Question: I want both the map and pie chart in a row, but it is coming in 2 different row. Any Help would be appreciated.
Here is link:
<URL>
Image for the design:

'''
<div class="container">
'''
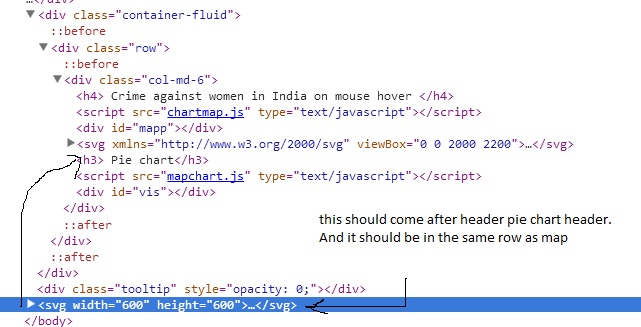
Answer: Bootsrap grid system scales up to 12 columns. The number after the class prefix represents the width in columns. Each column type works differently on multiple devices ('.col-xs-*' remains horizontal at all times, while the others are collapsed to start and horizontal above breakpoints).
'''
<div class="container">
<div class="row">
<div class="col-xs-6">
<!-- map -->
</div>
<div class="col-xs-6">
<!-- chart -->
</div>
</div>
</div>
'''
For details, see the Bootrap docs: <URL>.
You need to change line 7067 from
'''
var vis = d3.select('body')
'''
to
'''
var vis = d3.select('#piechart')
'''
See live example here: <URL>.